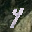
Label: 4